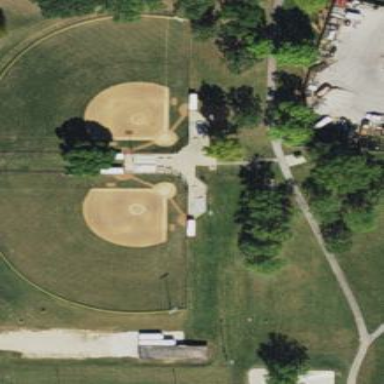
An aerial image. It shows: Baseball pitch for leisure land activities.